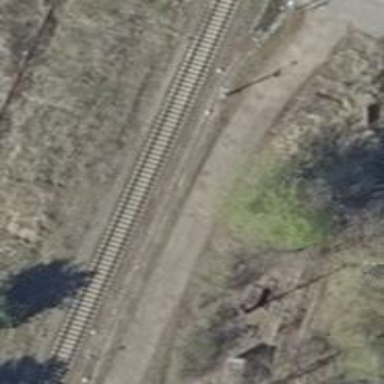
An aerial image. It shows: Abandoned railway with historical significance.